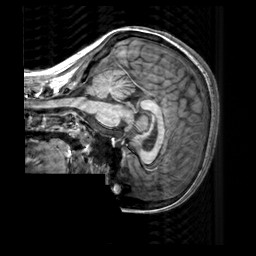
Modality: T1w
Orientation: sagittal
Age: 20
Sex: female
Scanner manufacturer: siemens
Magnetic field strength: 3 T
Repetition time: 2.3 s
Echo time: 0.00303 s